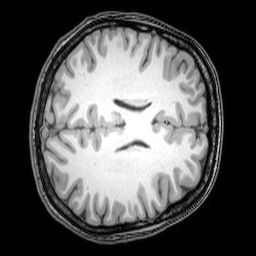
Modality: T1w
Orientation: axial
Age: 21
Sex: female
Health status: healthy
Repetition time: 0.081 s
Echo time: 0.037 s